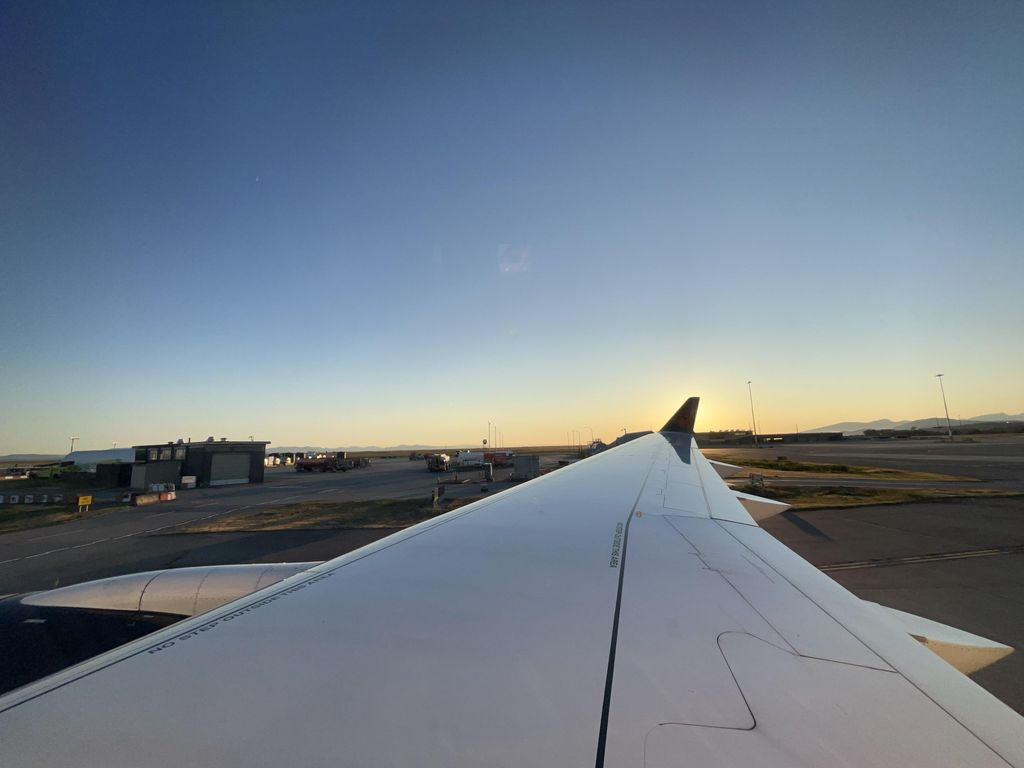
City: vancouver